Question: I'm having issues with my script bringing back duplicate names and I'm not sure how to fix it. My script concatenates columns into a row. Basically I have admin names that I need listed in the same row and column of the building they are assigned. The admin names are listed multiple times and when I concatenate the rows it lists the admin name as follows (John Doe | John Doe). Point of Contact and list sometimes contain different names. I need to exclude the duplicate names in the list. I have attached a screen shot of the current and desired results. Using a db2 database but not sure of the version. Your help is appreciated.
'''
WITH
/*****************************************************
*** The cte was used to generate test data easily. ***
*****************************************************/
sample_data
( rownum, project_id , project_name , name_last , name_first, point_of_contact, building_id, building_name, hours_used,
hours_to_use, percentage_used, capability, bucket_a, bucket_b, bucket_c ) AS
(
VALUES
(1, 10 , 'ELITE', 'Gamb', 'Susan', 'Susan Gamb | Amber Jones', 2, 'Main' , 80, 0, 1.0, 6000, 12000, 9600, 5100)
, (2, 10 , 'ELITE', 'Gamb', 'Susan', 'Susan Gamb | Amber Jones', 2 , 'Main', 80, 0, 1.0, 7000, 12500, 8000, 4000)
, (3, 10 , 'ELITE', 'Jones', 'Amber', 'Susan Gamb | Amber Jones', 2, 'Main', 80, 0, 1.0, 6000, 12000, 9600, 5100)
, (4, 10 , 'ELITE', 'Jones', 'Amber', 'Susan Gamb | Amber Jones', 2, 'Main', 80, 0, 1.0, 7000, 12500, 8000, 4000)
, (1, 10 , 'ELITE', 'Gamb', 'Susan', 'Susan Gamb | Amber Jones', 6 ,'Warehouse', 40, 40, .5, 6000, 12500, 9600, 5100)
, (2, 10 , 'ELITE', 'Gamb', 'Susan', 'Susan Gamb | Amber Jones', 6, 'Warehouse' , 40, 40, .5, 7000, 12000, 8000, 4000)
, (3, 10 , 'ELITE', 'Jones', 'Amber', 'Susan Gamb | Amber Jones', 6, 'Warehouse' , 40, 40, .5, 6000, 12500, 9600, 5100)
, (4, 10 , 'ELITE', 'Jones', 'Amber', 'Susan Gamb | Amber Jones', 6, 'Warehouse' , 40, 40, .5, 6000, 12000, 8000, 4000 )
, (1, 1040 , 'ROADRUNNER', 'Sugar', 'Paul', 'Paul Sugar | Rob Brown', 2 , 'Main', 60, 20, .75, 5000, 1000, 1200, 4100 )
, (2, 1040 , 'ROADRUNNER', 'Sugar', 'Paul', 'Paul Sugar | Rob Brown', 2, 'Main', 60, 20, .75, 4000, 1500, 1000, 3000)
, (3, 1040 , 'ROADRUNNER', 'Brown', 'Rob', 'Paul Sugar | Rob Brown', 2, 'Main', 60, 20, .75, 4500, 2000, 1200, 4100)
, (4, 1040 , 'ROADRUNNER', 'Brown', 'Rob', 'Paul Sugar | Rob Brown', 2, 'Main', 60, 20, .75, 4000, 1500, 1000, 3000)
, (1, 1040 , 'ROADRUNNER', 'Sugar', 'Paul', 'Paul Sugar | Rob Brown', 6 , 'Warehouse', 60, 20, .75, 4500, 2000, 1200, 4100)
, (2, 1040 , 'ROADRUNNER', 'Sugar', 'Paul', 'Paul Sugar | Rob Brown', 6, 'Warehouse', 60, 20, .75, 4000, 1500, 1000, 3000)
, (2, 1040 , 'ROADRUNNER', 'Brown', 'Rob', 'Paul Sugar | Rob Brown', 6, 'Warehouse', 60, 20, .75, 4500, 2000, 1200, 4100 )
, (3, 1040 , 'ROADRUNNER', 'Brown', 'Rob', 'Paul Sugar | Rob Brown', 6, 'Warehouse', 60, 20, .75, 4000, 1500, 1000, 3000)
)
,
t2(PROJECT_ID, LIST, POINT_OF_CONTACT, PROJECT_NAME, BUILDING_ID, BUILDING_NAME, HOURS_USED, HOURS_TO_USE, PERCENTAGE_USED, CAPABILITY,
BUCKET_A, BUCKET_B, BUCKET_C, cnt) AS
( SELECT PROJECT_ID,
VARCHAR(NAME_FIRST CONCAT ' ' CONCAT NAME_LAST, 6000),
POINT_OF_CONTACT,
PROJECT_NAME,
BUILDING_ID,
BUILDING_NAME,
HOURS_USED,
HOURS_TO_USE,
PERCENTAGE_USED,
CAPABILITY,
BUCKET_A,
BUCKET_B,
BUCKET_C,
1
FROM SAMPLE_DATA
WHERE rowNum = 1
UNION ALL
SELECT
t2.PROJECT_ID,
t2.list || ' | ' || SAMPLE_DATA.NAME_FIRST CONCAT ' ' CONCAT SAMPLE_DATA.NAME_LAST,
SAMPLE_DATA.POINT_OF_CONTACT,
SAMPLE_DATA.PROJECT_NAME,
SAMPLE_DATA.BUILDING_ID,
SAMPLE_DATA.BUILDING_NAME,
SAMPLE_DATA.HOURS_USED,
SAMPLE_DATA.HOURS_TO_USE,
SAMPLE_DATA.PERCENTAGE_USED,
SAMPLE_DATA.CAPABILITY,
SAMPLE_DATA.BUCKET_A,
SAMPLE_DATA.BUCKET_B,
SAMPLE_DATA.BUCKET_C,
t2.cnt + 1
FROM t2, SAMPLE_DATA
WHERE t2.PROJECT_ID = SAMPLE_DATA.PROJECT_ID
AND t2.BUILDING_ID = SAMPLE_DATA.BUILDING_ID
AND t2.cnt + 1 = SAMPLE_DATA.rowNum
)
SELECT
PROJECT_ID,
PROJECT_NAME,
POINT_OF_CONTACT,
BUILDING_ID,
BUILDING_NAME,
HOURS_USED,
HOURS_TO_USE,
PERCENTAGE_USED,
CAPABILITY,
BUCKET_A,
BUCKET_B,
BUCKET_C,
list
FROM t2
WHERE ( PROJECT_ID, BUILDING_ID, cnt ) IN (
SELECT PROJECT_ID, BUILDING_ID, MAX(rowNum)
FROM SAMPLE_DATA
GROUP BY PROJECT_ID, BUILDING_ID )
order by PROJECT_NAME
'''
Desired Results:

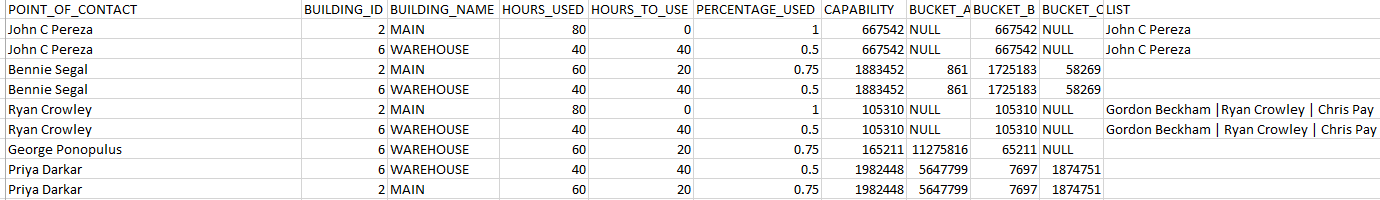
Answer: I was able to test your query in MSSQL server and got it working. I did my best to look up the equivalent functions in db2. Even if this doesn't work straight out, I hope it puts you on the right path.
In your second select for t2, I changed:
'''
t2.list || ' | ' || SAMPLE_DATA.NAME_FIRST CONCAT ' ' CONCAT SAMPLE_DATA.NAME_LAST,
'''
to
'''
WHEN LOCATE(SAMPLE_DATA.NAME_FIRST CONCAT ' ' CONCAT SAMPLE_DATA.NAME_LAST, t2.list) > 0 THEN t2.list
ELSE t2.list || ' | ' || SAMPLE_DATA.NAME_FIRST || ' ' || SAMPLE_DATA.NAME_LAST
END,
'''
Basically, we are checking if that person is already in the list, if they are, return the current list, if they aren't, add them to the list.